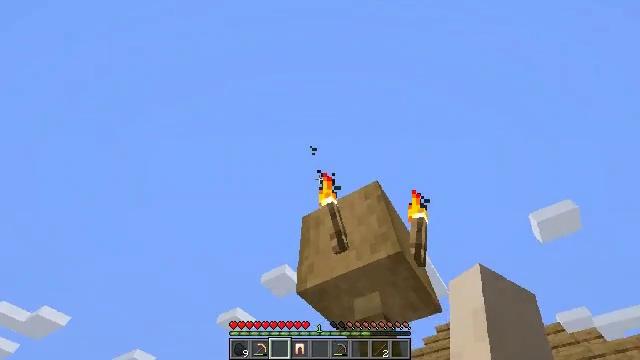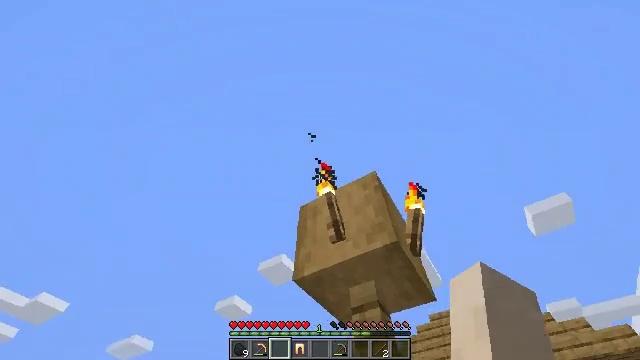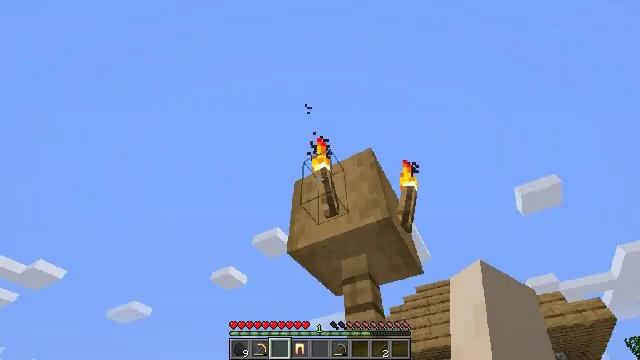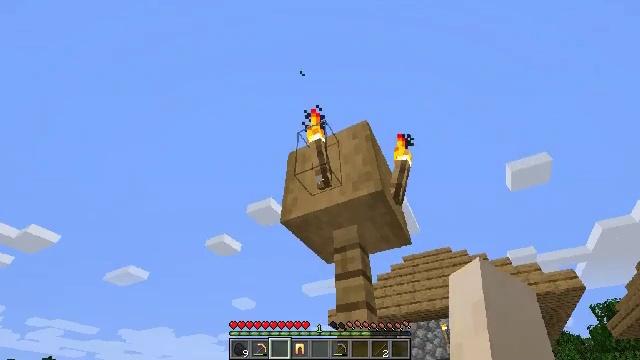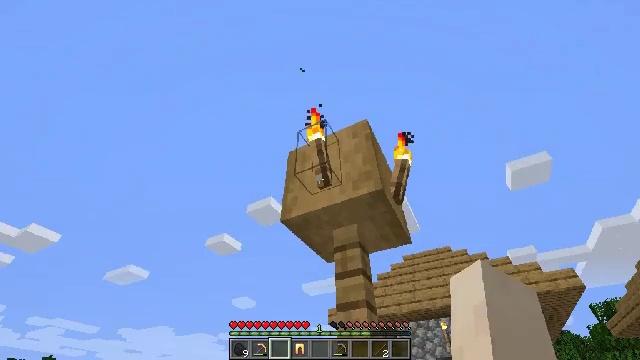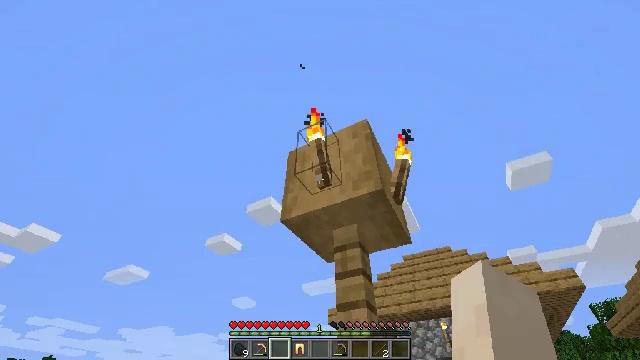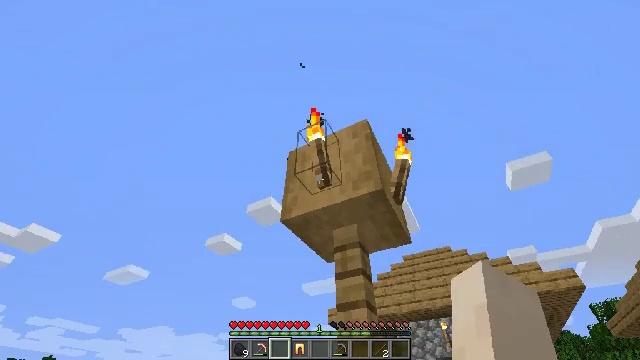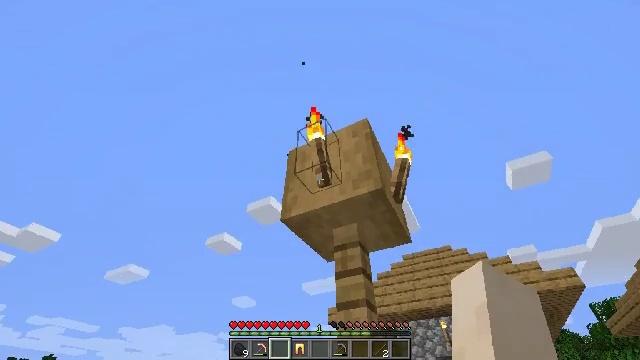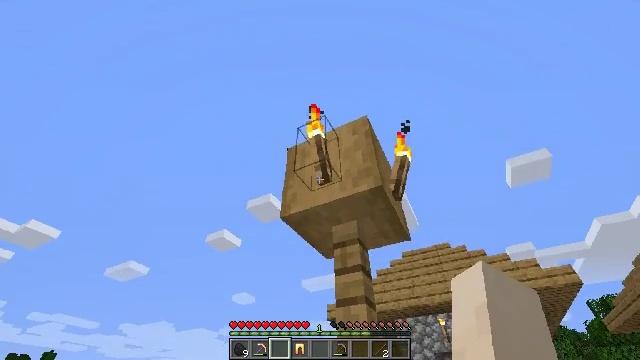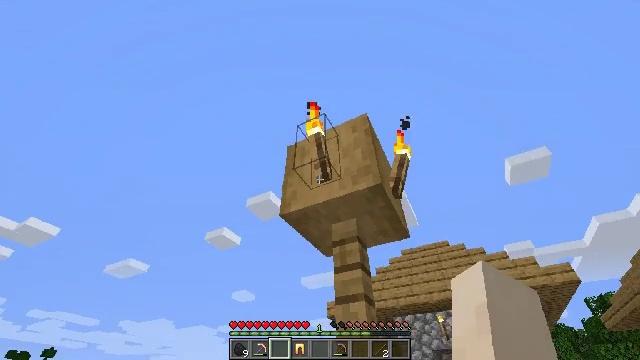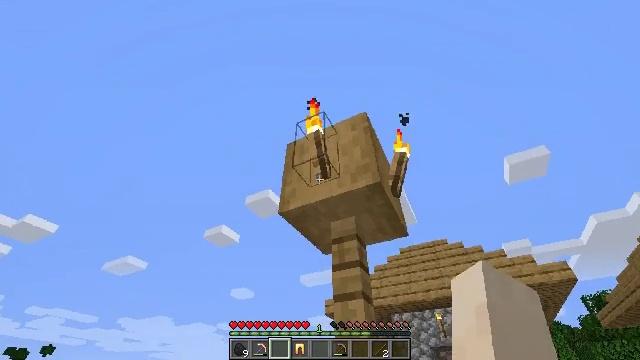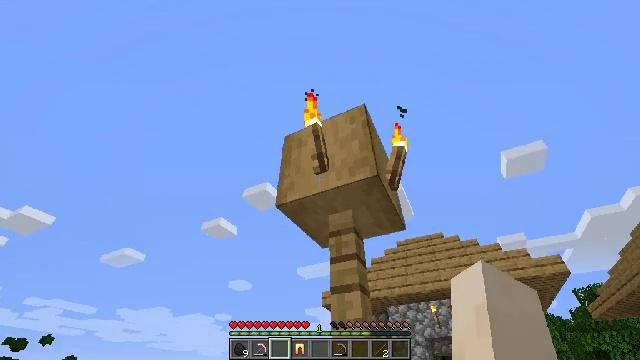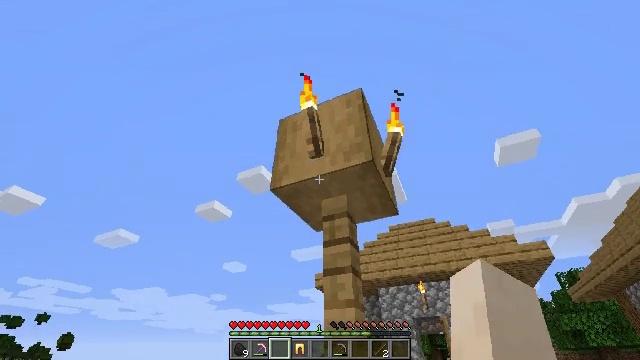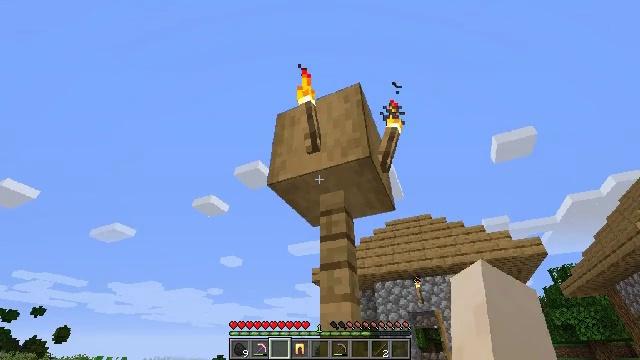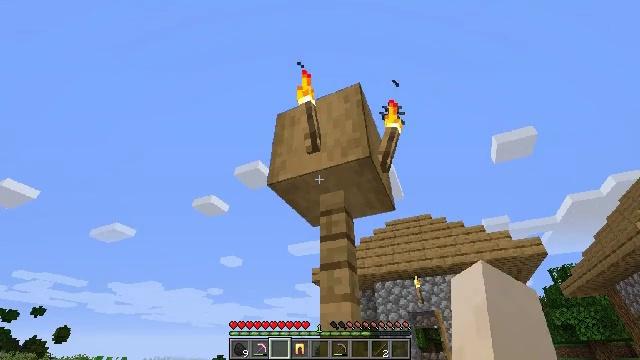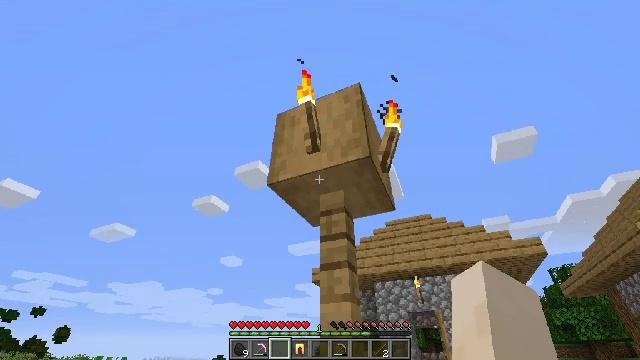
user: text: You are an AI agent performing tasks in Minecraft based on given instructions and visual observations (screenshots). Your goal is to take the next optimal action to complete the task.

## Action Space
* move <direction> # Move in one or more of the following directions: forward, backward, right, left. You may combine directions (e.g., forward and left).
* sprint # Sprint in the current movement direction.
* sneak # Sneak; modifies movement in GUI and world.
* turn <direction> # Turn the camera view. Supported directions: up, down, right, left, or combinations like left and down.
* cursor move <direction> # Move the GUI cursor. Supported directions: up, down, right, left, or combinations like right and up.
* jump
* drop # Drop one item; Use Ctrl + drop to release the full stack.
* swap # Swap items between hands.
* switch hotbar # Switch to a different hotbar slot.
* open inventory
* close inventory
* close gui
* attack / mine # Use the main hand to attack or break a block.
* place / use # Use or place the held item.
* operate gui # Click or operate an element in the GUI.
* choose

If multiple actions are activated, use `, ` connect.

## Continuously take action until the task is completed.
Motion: motion action
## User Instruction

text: Mine the stripped oak wood from a tree.
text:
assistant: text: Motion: turn down
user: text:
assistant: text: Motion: turn right and down
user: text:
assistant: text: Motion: turn right and down
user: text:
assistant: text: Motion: no_op
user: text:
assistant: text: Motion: no_op
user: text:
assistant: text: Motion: no_op
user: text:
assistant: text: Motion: no_op
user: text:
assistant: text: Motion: no_op
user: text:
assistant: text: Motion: no_op
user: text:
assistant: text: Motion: no_op
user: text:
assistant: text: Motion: turn down
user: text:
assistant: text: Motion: turn right and down
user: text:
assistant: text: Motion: turn down
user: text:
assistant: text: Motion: no_op
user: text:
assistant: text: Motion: no_op
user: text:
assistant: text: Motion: attack / mine
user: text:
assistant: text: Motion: attack / mine
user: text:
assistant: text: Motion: attack / mine
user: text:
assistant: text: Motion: attack / mine
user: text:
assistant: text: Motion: attack / mine
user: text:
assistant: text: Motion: attack / mine
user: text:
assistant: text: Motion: attack / mine
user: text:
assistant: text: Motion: attack / mine
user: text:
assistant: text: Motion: attack / mine
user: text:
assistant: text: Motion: attack / mine
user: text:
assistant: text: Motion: attack / mine
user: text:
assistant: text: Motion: attack / mine
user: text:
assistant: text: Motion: attack / mine
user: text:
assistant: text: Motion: attack / mine
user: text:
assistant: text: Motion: attack / mine